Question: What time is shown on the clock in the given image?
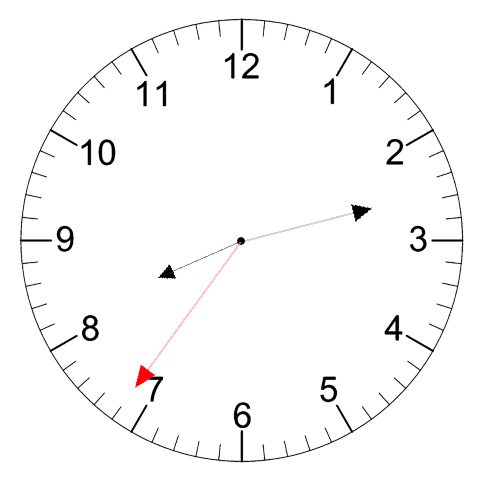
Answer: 08:12:36